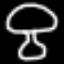
Label: mushroom